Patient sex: M
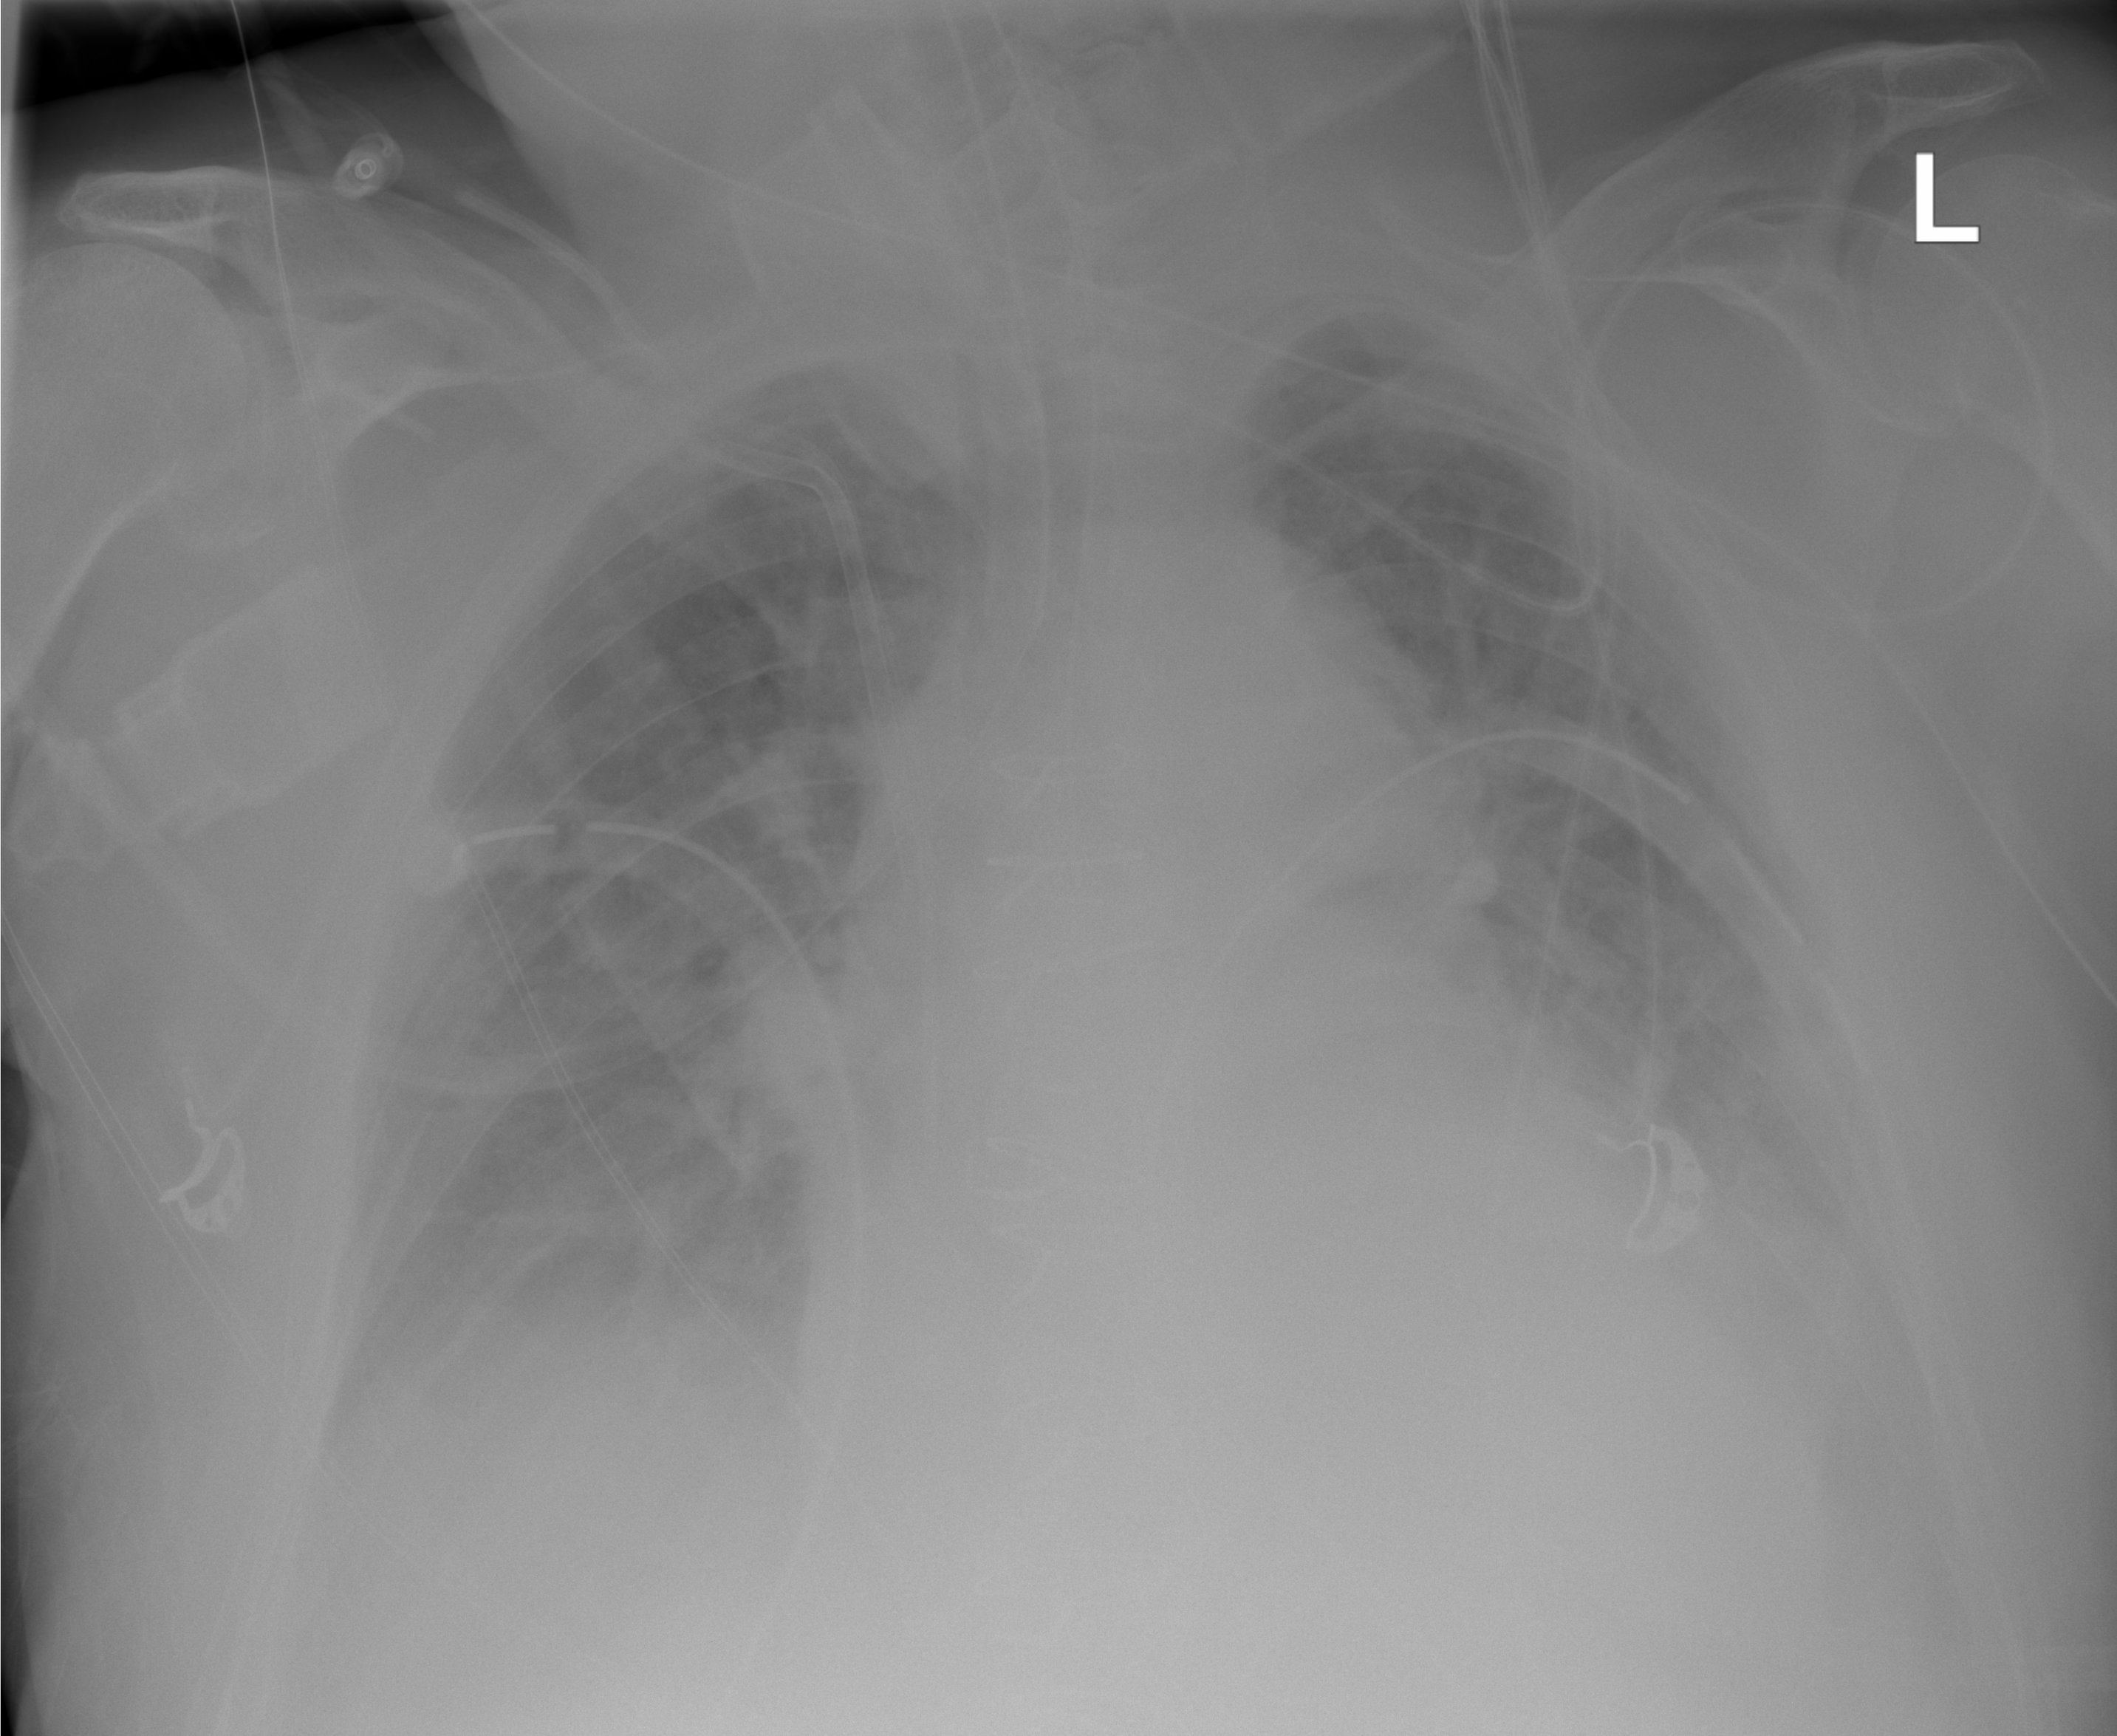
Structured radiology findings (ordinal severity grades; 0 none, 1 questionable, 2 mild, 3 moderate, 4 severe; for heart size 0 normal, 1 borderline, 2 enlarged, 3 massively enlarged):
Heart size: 2
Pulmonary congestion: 0
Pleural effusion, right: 2
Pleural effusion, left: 2
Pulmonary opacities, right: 2
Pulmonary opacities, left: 2
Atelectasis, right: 2
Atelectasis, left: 2